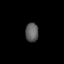
Tissue: lung
Cell type: T cells
Senescence score: 0.5724
Nuclear area (px): 245
Mean DAPI intensity: 93.257